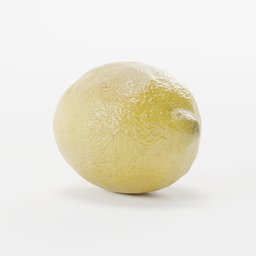
Label: nature